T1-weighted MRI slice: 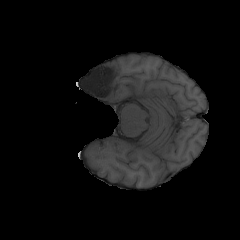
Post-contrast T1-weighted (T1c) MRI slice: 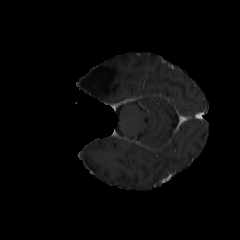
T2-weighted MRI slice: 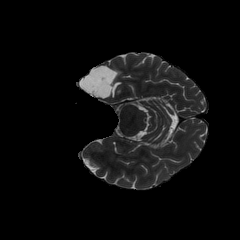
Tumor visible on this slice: no